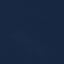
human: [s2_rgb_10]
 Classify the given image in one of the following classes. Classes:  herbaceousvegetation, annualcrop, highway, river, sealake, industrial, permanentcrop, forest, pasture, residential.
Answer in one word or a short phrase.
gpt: SeaLake